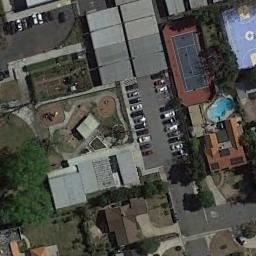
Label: tennis_court